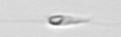
Label: flagellate_morphotype3